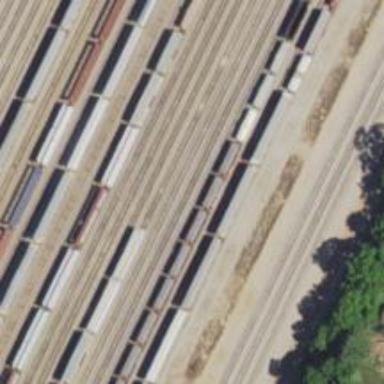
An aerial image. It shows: Railway siding with rails.